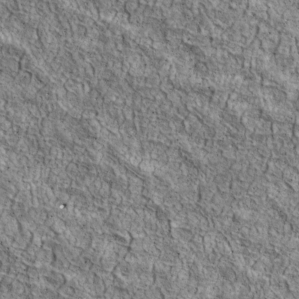
Label: non_frost